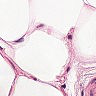
Metastatic tissue present: no